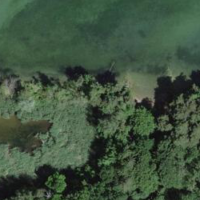
EUNIS habitat code: 14
Species observed at this site:
Fagus sylvatica